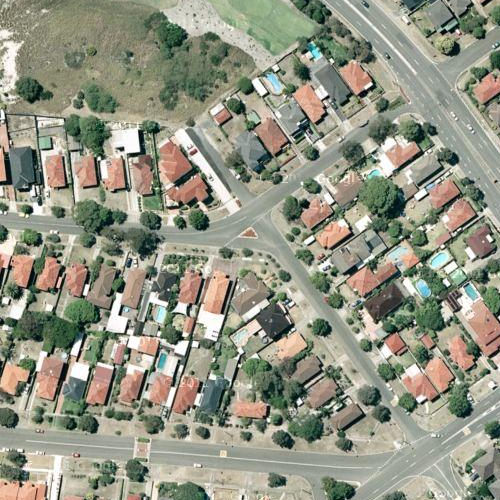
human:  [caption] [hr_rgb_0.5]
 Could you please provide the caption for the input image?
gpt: This is a residential area with many houses arranged neatly .

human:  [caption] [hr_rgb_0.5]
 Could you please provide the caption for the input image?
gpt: A residential area with many houses arranged neatly and some roads go through this area .

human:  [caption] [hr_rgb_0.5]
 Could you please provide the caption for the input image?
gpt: Many houses arranged neatly in the residential area .

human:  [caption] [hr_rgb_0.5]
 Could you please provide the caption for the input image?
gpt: Many houses arranged neatly and divided by some roads .

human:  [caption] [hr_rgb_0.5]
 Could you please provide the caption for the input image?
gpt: A residential area with some houses densely arranged and some roads go across this area .